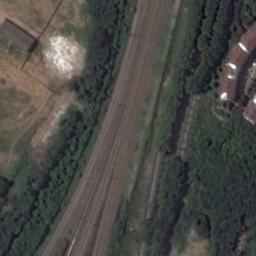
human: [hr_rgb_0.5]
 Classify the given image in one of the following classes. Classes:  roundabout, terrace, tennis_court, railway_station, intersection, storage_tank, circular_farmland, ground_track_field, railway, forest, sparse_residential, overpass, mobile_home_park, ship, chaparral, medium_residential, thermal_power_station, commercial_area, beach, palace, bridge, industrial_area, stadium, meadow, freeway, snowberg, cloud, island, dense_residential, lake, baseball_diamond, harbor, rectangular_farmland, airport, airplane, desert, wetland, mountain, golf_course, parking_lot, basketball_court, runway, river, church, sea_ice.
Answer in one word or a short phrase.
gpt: railway